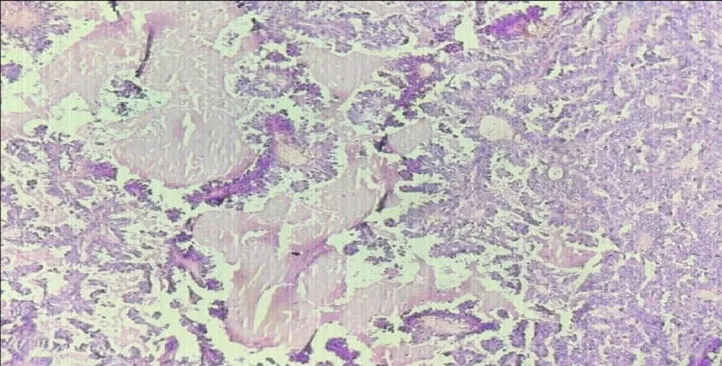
in 20X microscopy showing papillae, papillary arrangement lined by hyperchromatic tumour cells.
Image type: pathology (h&e)